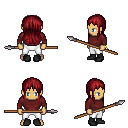
a pixel art fantasy rpg character, male body template, human, tanned skin, maroon long-sleeve shirt, white pants, brunette unkempt hairstyle, bracelets, black shoes, spear, four views (front, back, left, right), 2x2 character sprite sheet, small pixel art, hard edges, no anti-aliasing